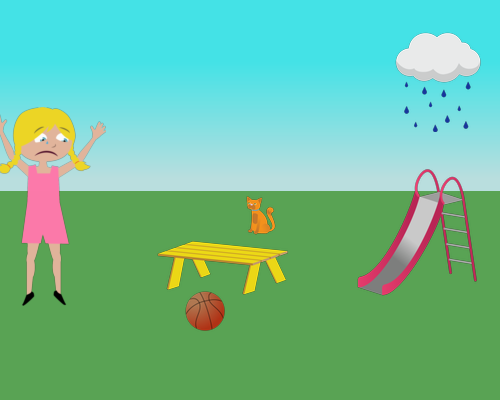
right top corner small rain cloud below cloud small slide facing left a girl arms up crying a small picnic yellow bench above picnic yellow bench small cat facing left below picnic yellow bench big basketball